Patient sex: F
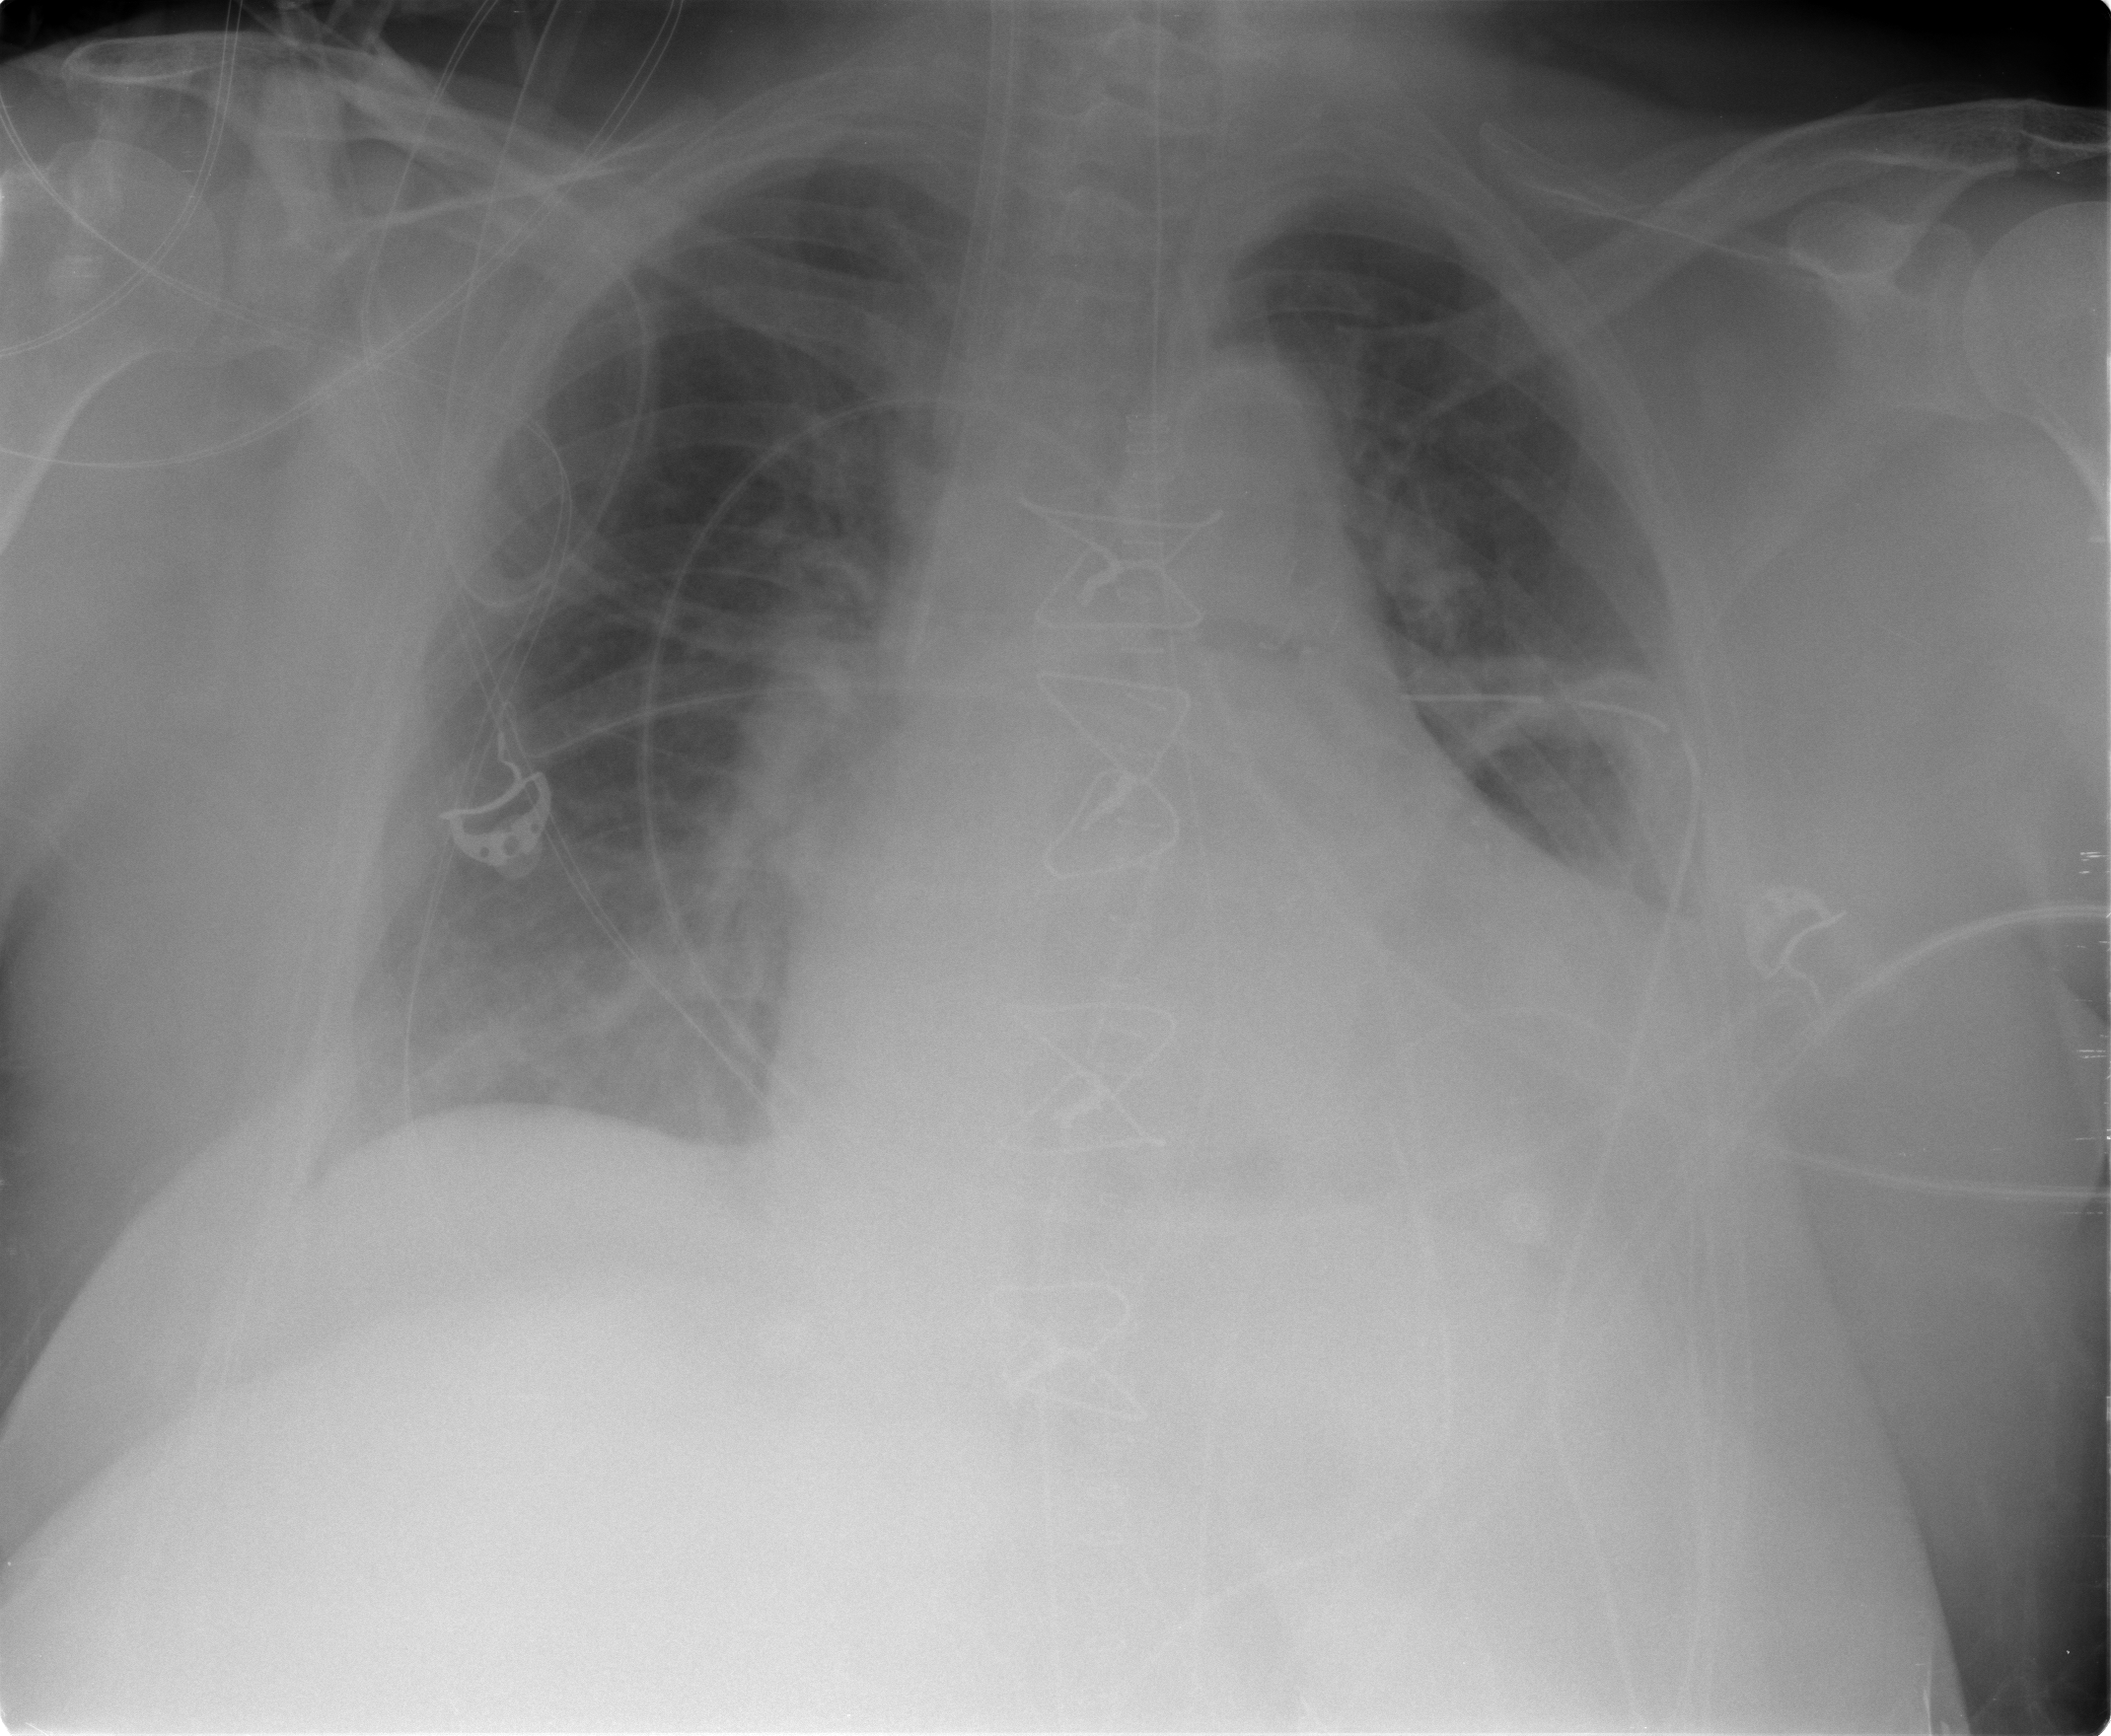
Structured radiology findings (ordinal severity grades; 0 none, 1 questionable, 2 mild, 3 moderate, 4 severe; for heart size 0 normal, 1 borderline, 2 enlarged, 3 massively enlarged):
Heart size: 2
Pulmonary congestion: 2
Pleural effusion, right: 1
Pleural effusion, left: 2
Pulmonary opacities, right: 1
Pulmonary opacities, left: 0
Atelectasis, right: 2
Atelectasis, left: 2